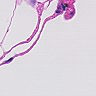
Metastatic tissue present: no